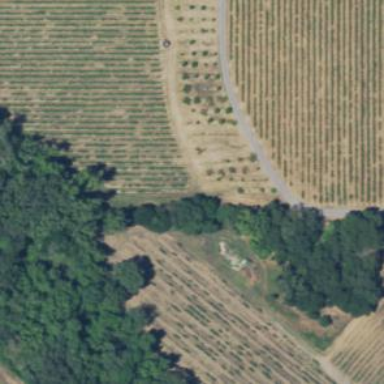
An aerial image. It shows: Orchard.